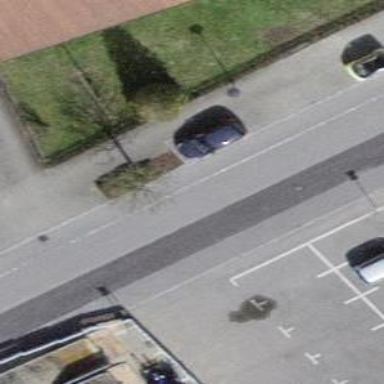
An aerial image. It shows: Residential road with asphalt surface. It includes shared lane for cyclists.